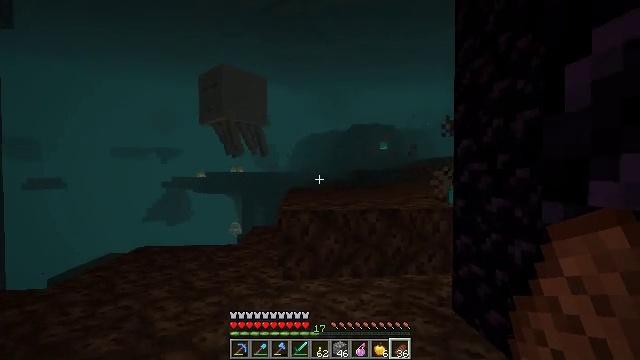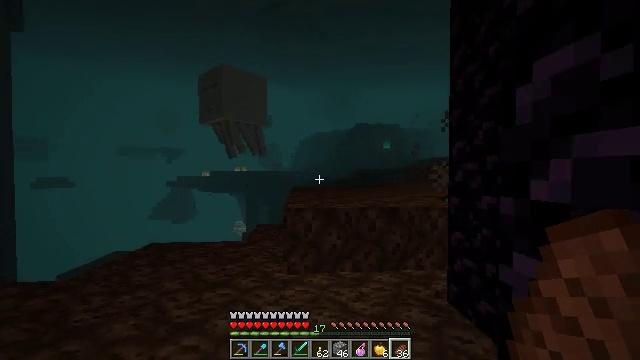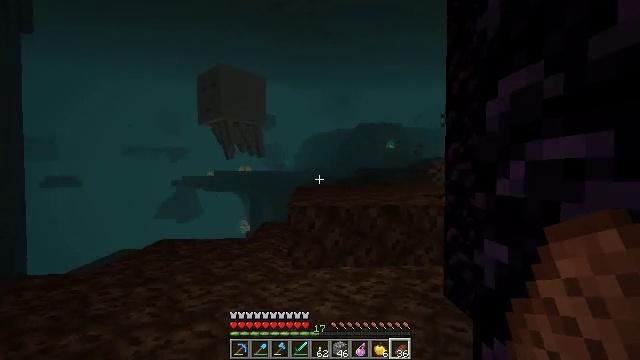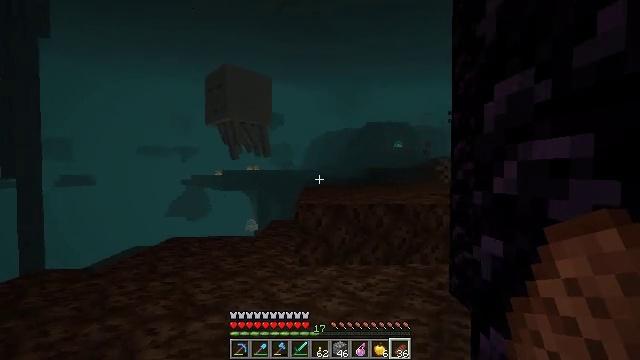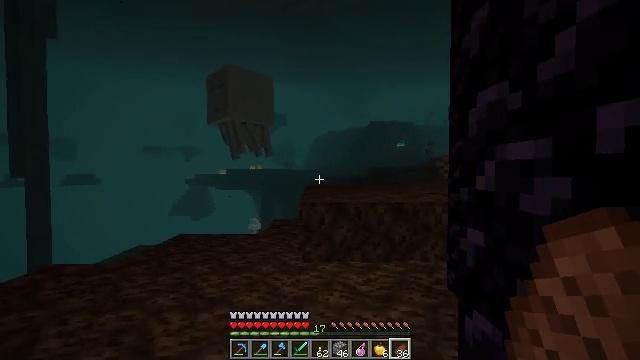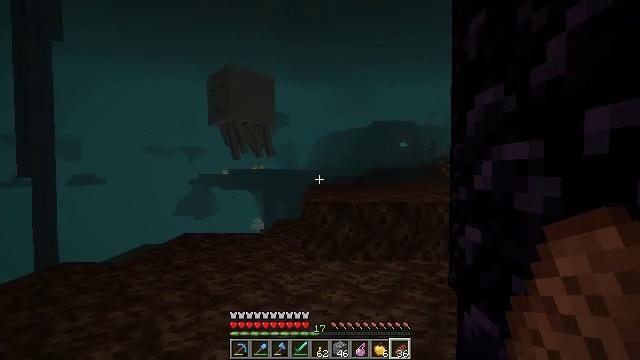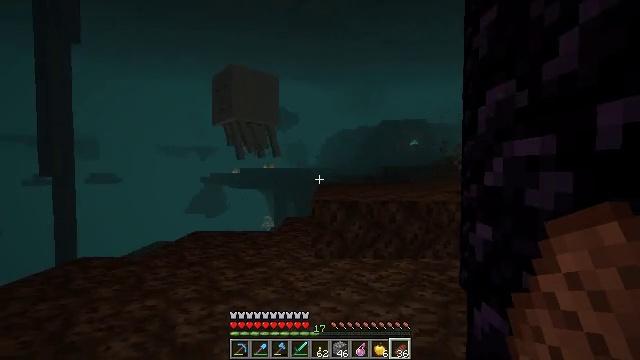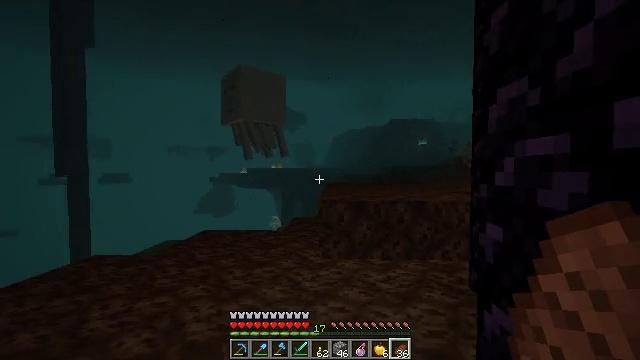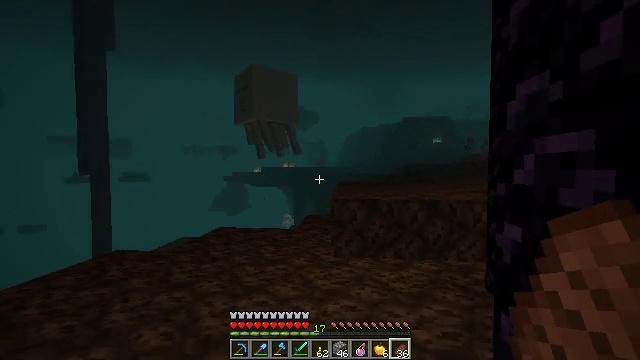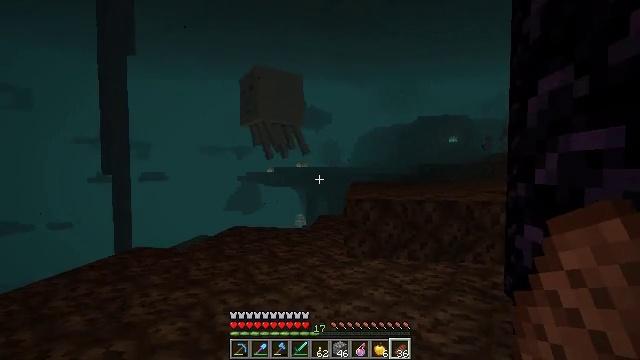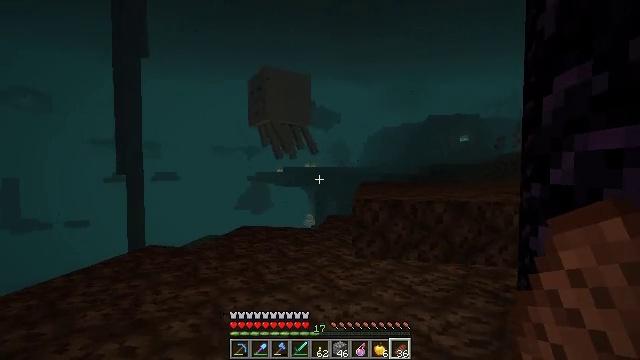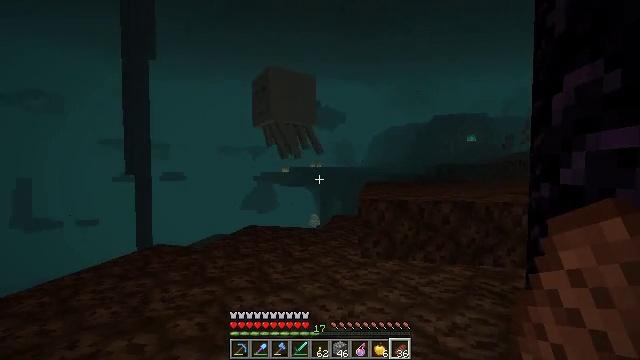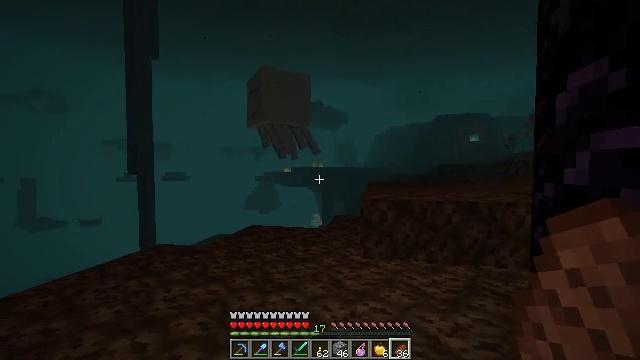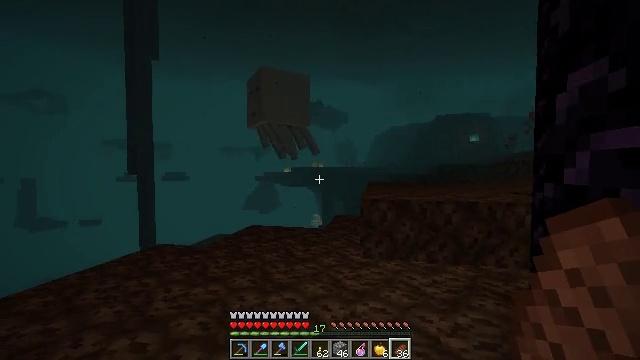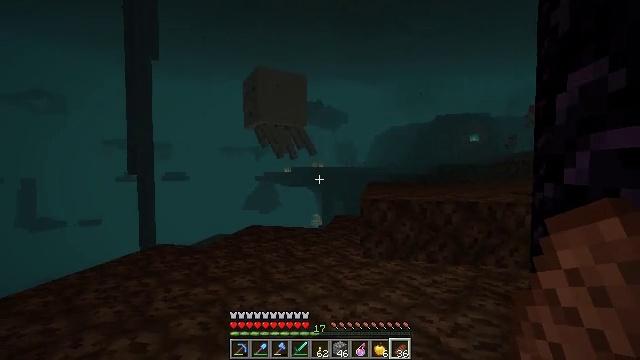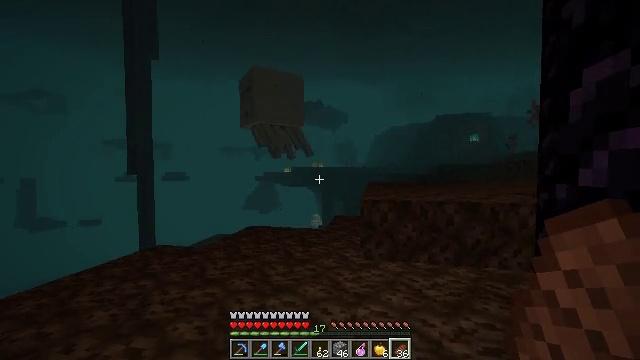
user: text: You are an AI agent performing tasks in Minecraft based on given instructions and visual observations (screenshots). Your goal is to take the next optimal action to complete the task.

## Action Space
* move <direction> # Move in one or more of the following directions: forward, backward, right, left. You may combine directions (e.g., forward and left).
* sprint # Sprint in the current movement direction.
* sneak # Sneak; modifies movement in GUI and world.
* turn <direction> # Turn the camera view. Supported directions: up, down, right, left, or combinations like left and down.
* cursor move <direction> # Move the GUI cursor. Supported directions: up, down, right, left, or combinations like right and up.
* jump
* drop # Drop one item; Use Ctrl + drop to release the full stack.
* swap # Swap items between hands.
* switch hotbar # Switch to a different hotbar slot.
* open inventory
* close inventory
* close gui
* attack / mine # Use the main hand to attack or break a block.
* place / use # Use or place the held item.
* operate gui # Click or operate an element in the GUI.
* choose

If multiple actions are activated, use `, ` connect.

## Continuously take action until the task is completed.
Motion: motion action
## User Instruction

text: Attack the soul fire to put it out.
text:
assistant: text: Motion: move back
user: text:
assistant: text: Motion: move back
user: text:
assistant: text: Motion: move back, turn left
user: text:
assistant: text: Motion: move back
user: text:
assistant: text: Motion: no_op
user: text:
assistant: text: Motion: turn left
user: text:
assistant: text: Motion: turn left
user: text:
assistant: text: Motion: turn left
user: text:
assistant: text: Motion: turn left
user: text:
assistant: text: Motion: turn left
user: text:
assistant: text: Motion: turn left
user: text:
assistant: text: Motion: no_op
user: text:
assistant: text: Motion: no_op
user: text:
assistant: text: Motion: no_op
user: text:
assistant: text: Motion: move forward
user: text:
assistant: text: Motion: move forward
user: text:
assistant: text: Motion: move forward
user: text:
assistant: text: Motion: move forward
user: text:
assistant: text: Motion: move forward
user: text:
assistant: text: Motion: move forward
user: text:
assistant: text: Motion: move forward
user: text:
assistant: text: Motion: move forward
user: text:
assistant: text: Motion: move forward
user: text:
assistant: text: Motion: move forward and move right
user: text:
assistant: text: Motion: move forward and move right
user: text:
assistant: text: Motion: move forward and move right
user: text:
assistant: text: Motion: move forward and move right
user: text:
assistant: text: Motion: move forward and move right
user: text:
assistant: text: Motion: move forward and move right
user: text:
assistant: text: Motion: no_op